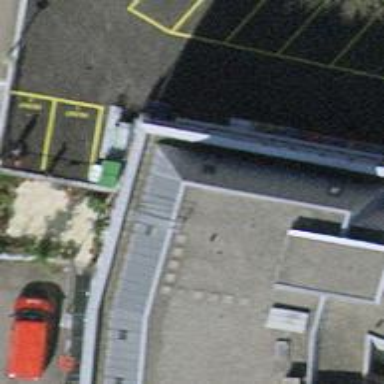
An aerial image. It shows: Supermarket.